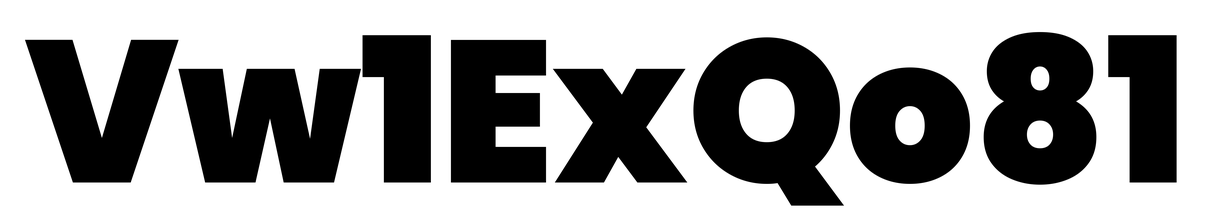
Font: Poppins-Black